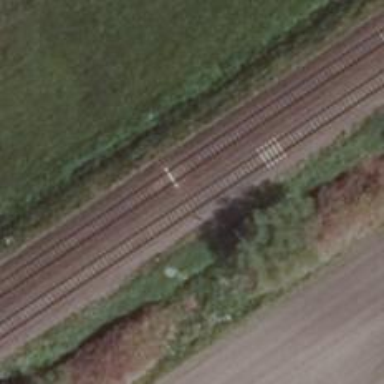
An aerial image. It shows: Railway signal.